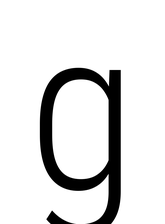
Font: Roboto_Condensed_Light